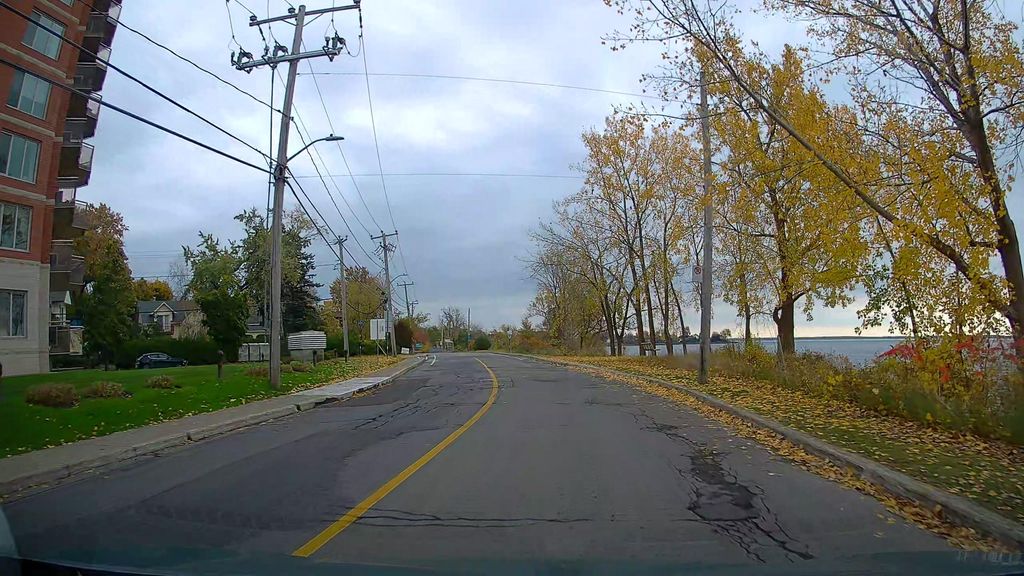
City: montreal